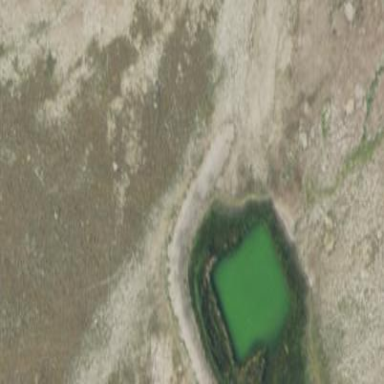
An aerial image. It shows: Reservoir.